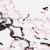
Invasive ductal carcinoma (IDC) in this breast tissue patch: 0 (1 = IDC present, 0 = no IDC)